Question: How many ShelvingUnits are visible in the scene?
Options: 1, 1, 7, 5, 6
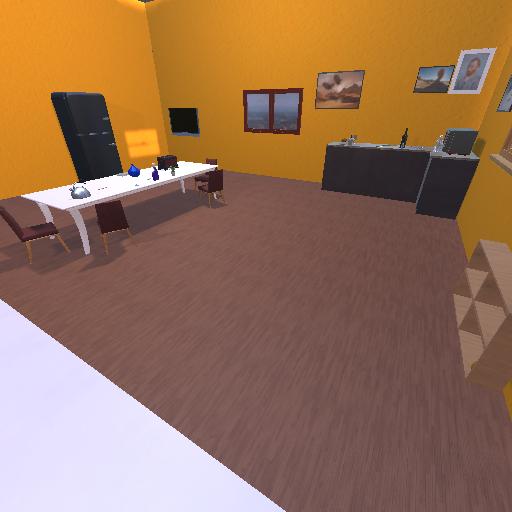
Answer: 1